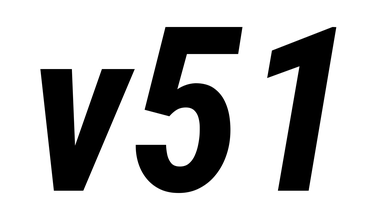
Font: Roboto-Italic_Condensed_Bold_Italic